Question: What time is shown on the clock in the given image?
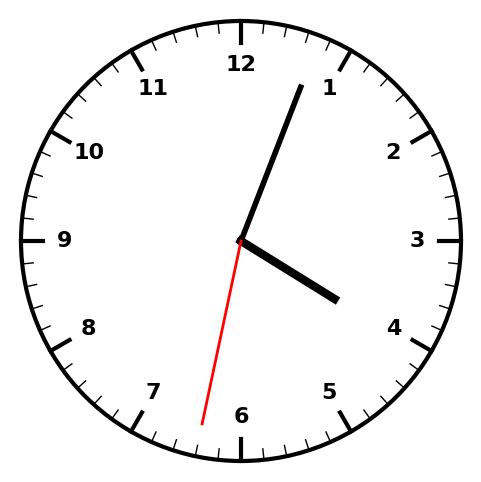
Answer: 04:03:32